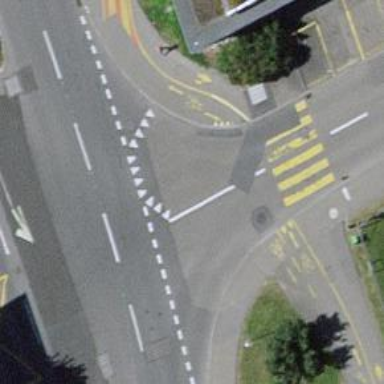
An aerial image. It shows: Crossing on cycleway.